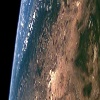
Label: land